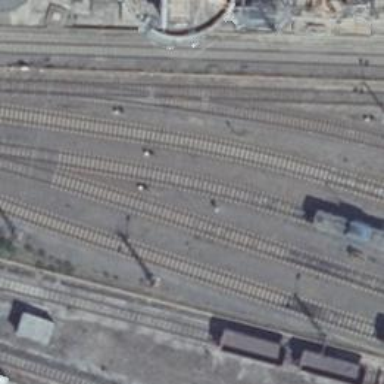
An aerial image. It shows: Railway yard with electrified contact lines.